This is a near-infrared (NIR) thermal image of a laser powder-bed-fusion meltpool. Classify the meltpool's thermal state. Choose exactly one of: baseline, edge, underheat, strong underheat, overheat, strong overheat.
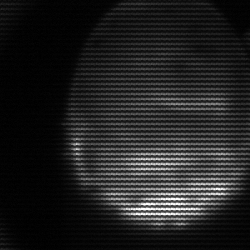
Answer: edge